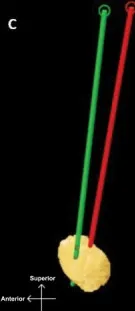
Lead reconstruction of the left GPi DBS lead. The red lead represents the reconstruction performed using the intraoperative CT, when the pneumocephalus and brain shift were present. The green lead represents the reconstruction performed using the post-operative CT (around 1 month later) following resolution of the pneumocephalus and brain shift. B and C, provide 3D reconstructions of the DBS lead in the left GPi (figure for orientation in the lower left).
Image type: radiology (ct)